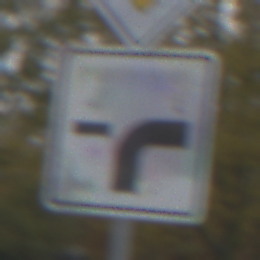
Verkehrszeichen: VerlaufVorfahrtsstrasse9
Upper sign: Vorfahrtsstrasse
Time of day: Midday
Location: Outdoor (Suburban)
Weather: Overcast
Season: NotSpecified
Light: Natural